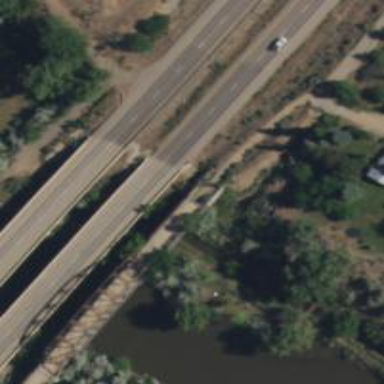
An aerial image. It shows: Abandoned bridge over path.